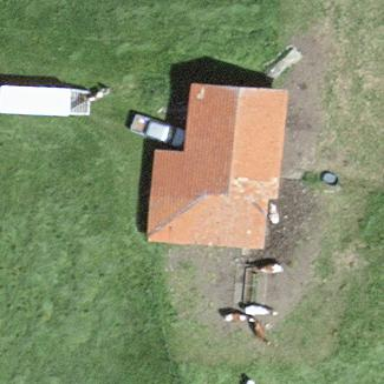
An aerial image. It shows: Cowshed building.